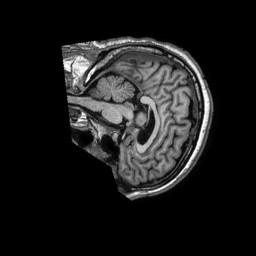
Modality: T1w
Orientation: sagittal
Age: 44
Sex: male
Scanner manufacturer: philips
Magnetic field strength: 1.5 T
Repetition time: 0.007275 s
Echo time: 0.003323 s